Chest X-ray. View position: PA
Patient age: 28
Patient sex: F
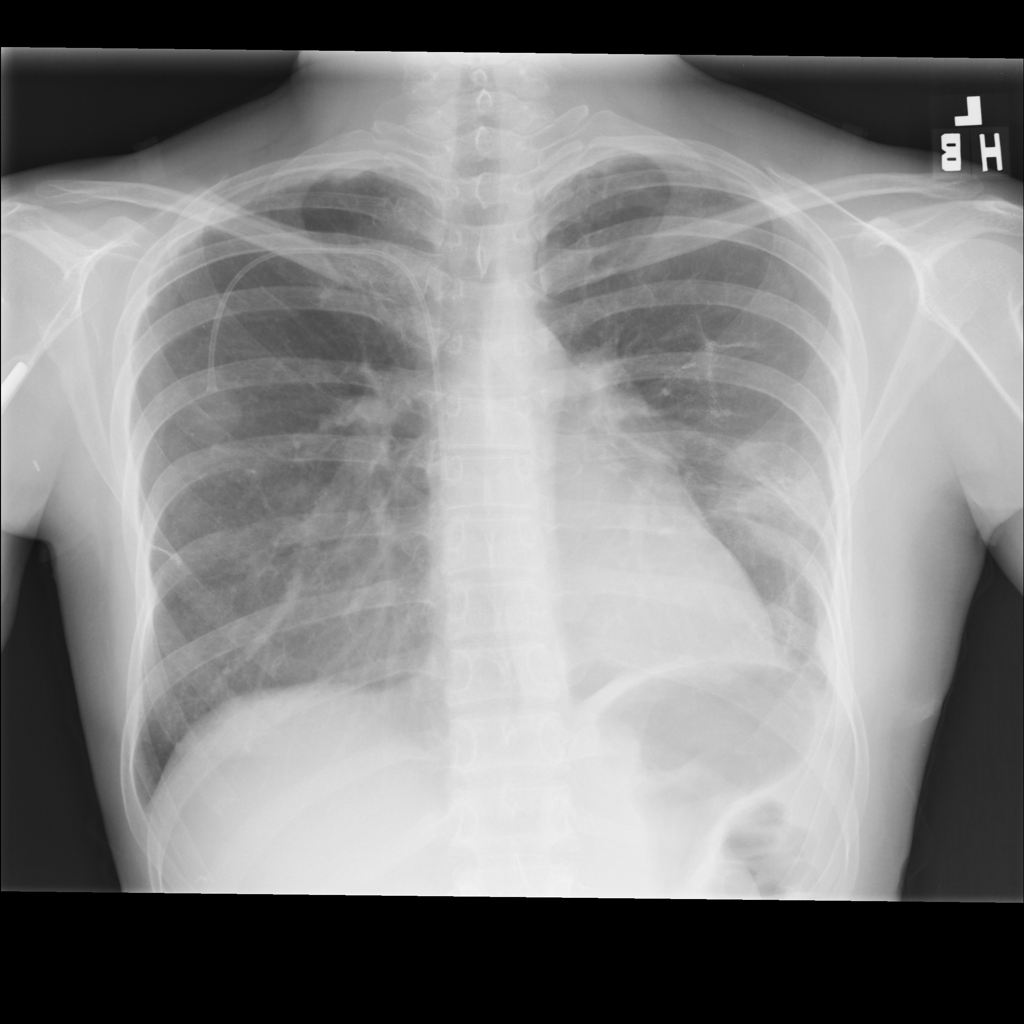
Finding: Pneumothorax